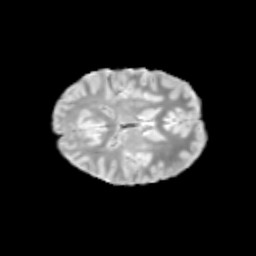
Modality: T2w
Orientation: axial
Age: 10
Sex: female
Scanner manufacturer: siemens
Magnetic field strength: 3 T
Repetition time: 3.8 s
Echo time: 0.07 s